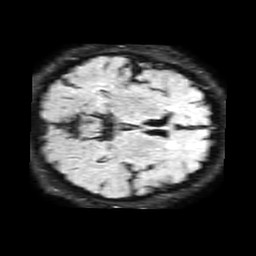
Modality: FLAIR
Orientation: axial
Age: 82
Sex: male
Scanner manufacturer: philips
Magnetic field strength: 1.5 T
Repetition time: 6 s
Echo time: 0.1029 s